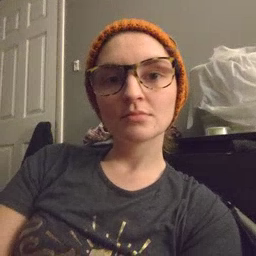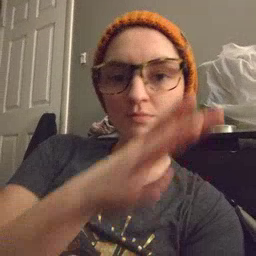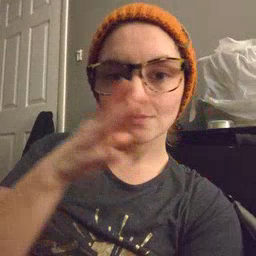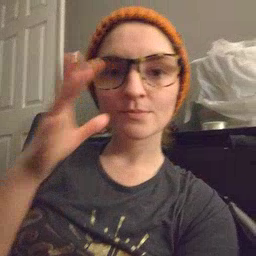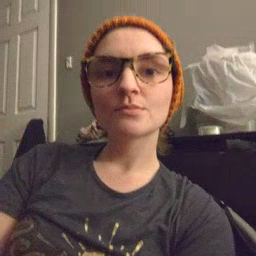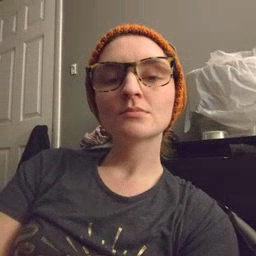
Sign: farm